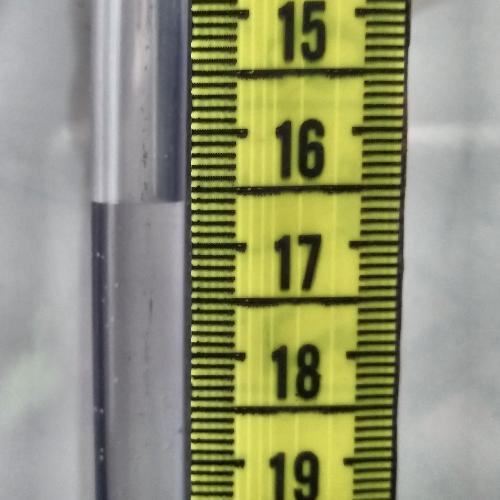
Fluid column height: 16.6 cm